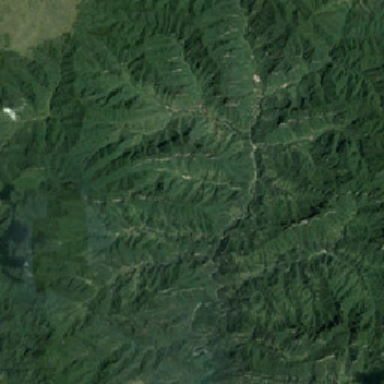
This is the mountain in the plain .